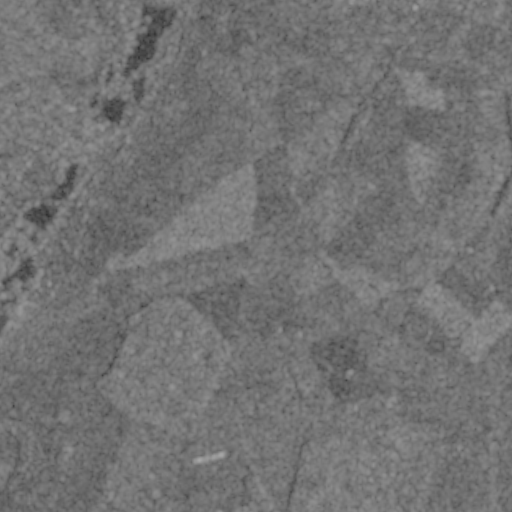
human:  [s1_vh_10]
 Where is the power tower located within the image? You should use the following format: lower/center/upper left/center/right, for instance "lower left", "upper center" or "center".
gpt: The power tower is located in the upper of the image.
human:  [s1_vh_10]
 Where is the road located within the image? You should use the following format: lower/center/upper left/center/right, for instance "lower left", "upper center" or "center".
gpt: There is no road in the image.

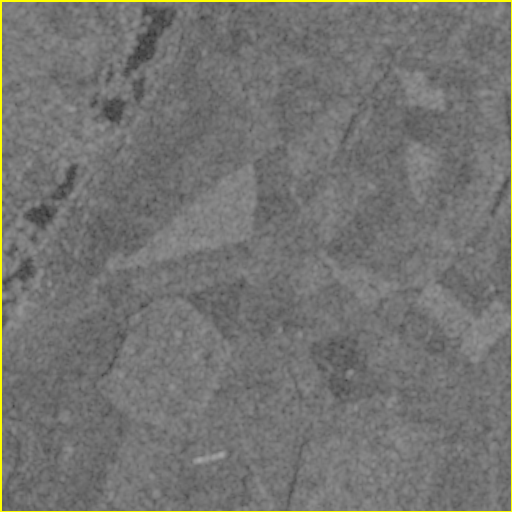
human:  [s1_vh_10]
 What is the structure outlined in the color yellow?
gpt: The structure outlined in yellow is a crop field.
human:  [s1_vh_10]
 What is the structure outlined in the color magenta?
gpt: There is no magenta outline.